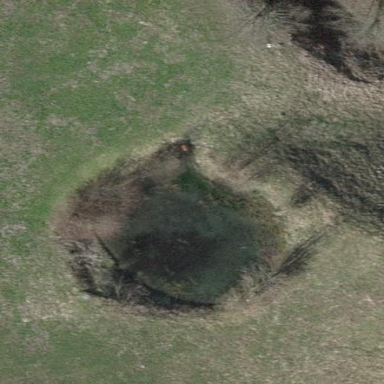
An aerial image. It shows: Pond with natural water.